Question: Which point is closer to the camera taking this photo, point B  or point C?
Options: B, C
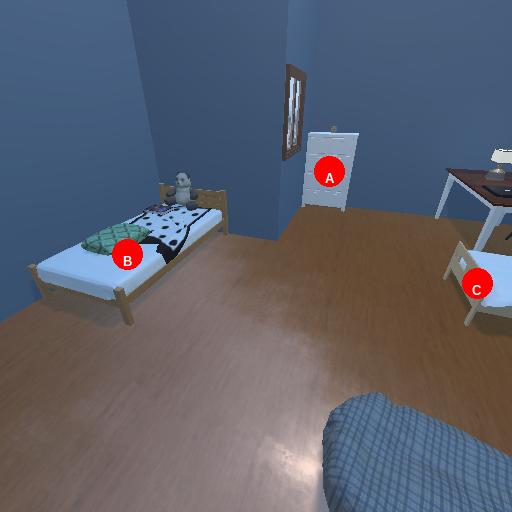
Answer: B